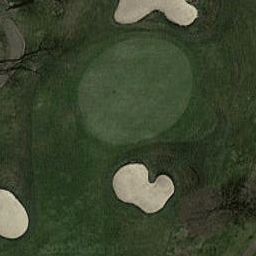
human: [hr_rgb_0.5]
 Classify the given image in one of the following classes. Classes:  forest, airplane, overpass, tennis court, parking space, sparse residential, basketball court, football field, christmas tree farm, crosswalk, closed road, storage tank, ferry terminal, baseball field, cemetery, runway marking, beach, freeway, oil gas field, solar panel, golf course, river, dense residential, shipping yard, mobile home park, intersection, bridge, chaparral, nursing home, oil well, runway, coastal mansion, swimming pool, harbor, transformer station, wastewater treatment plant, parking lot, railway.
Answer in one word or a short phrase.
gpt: golf course